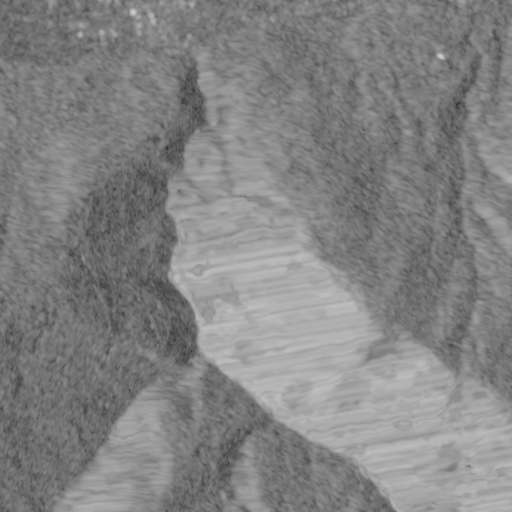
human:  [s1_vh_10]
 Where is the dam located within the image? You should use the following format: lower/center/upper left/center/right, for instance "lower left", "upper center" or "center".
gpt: The dam is located in the upper left of the image.
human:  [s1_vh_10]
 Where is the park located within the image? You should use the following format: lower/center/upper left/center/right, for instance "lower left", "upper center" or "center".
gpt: The park is located in the upper center of the image.
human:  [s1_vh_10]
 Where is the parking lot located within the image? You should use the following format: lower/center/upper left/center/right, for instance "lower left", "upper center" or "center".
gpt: The parking lot is located in the upper of the image.
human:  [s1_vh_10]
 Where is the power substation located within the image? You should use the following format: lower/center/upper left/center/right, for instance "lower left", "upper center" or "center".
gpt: The power substation is located in the upper of the image.
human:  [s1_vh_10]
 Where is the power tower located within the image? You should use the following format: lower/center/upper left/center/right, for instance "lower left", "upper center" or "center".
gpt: The power tower is located in the upper of the image.
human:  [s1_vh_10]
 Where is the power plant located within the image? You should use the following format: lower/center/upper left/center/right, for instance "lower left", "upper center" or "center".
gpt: There is no power plant in the image.

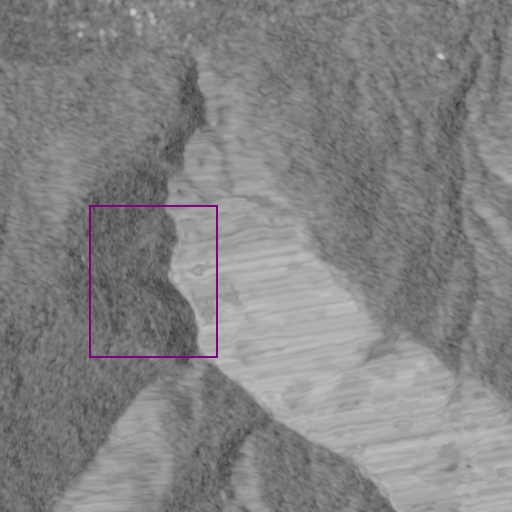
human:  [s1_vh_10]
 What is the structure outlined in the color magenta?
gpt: There is no magenta outline.
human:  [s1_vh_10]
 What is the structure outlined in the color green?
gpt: There is no structure outlined in green.